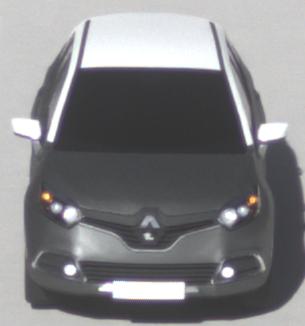
Make: Renault
Model: Captur ENERGY TCe 90
Detailed model: Captur (I)
Model produced from: 2013/06
Model produced until: 2015/05
Doors: 5
Color: gray
Road condition: dry road
Daytime: morning or afternoon
Contrast: high contrast